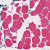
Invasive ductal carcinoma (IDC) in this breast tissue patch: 0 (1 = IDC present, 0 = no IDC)